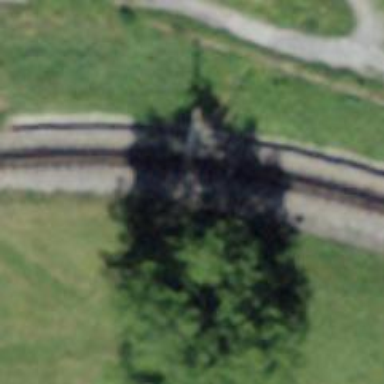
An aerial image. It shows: Narrow-gauge railway track with one electrified contact line.